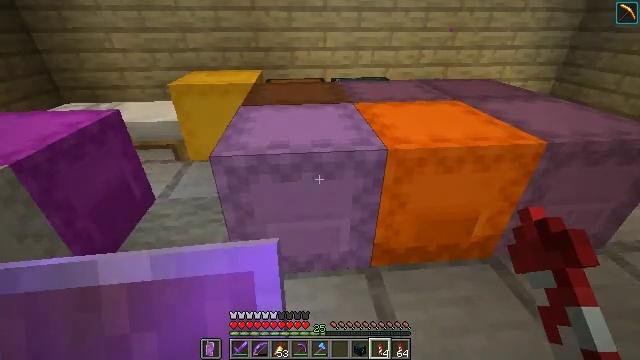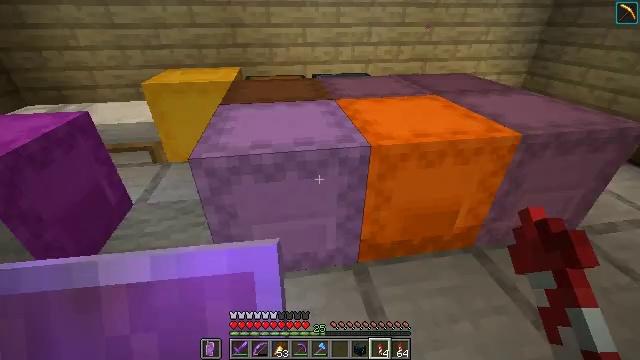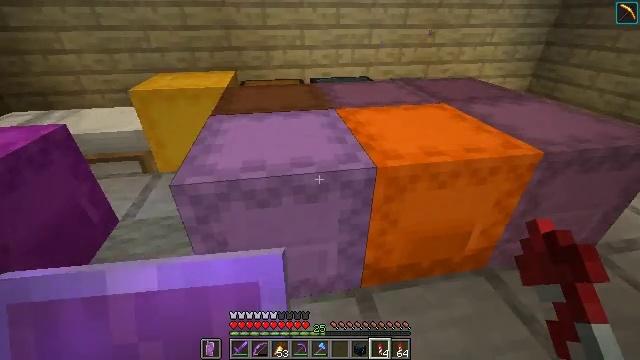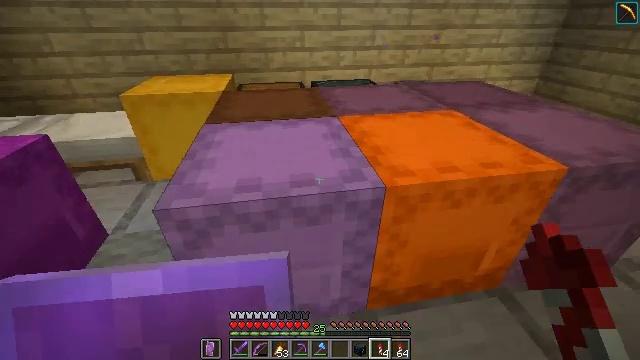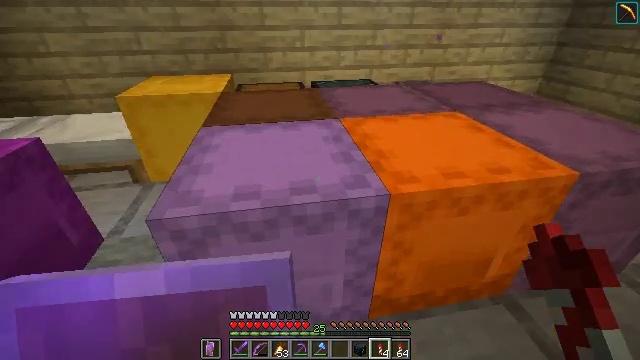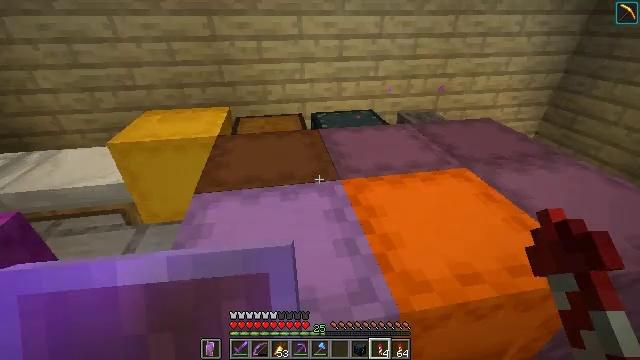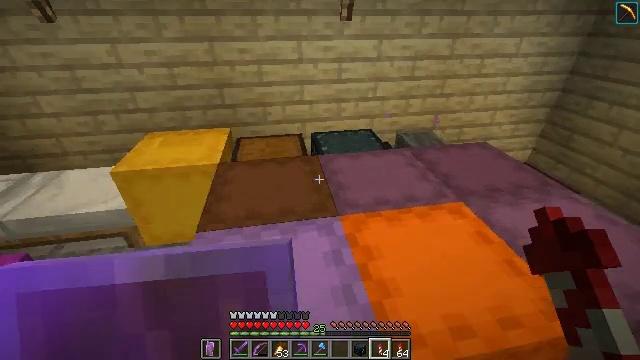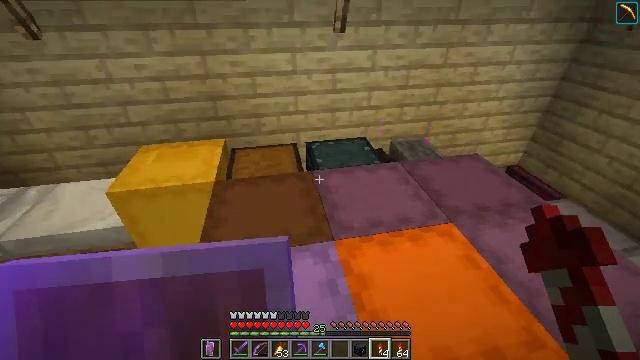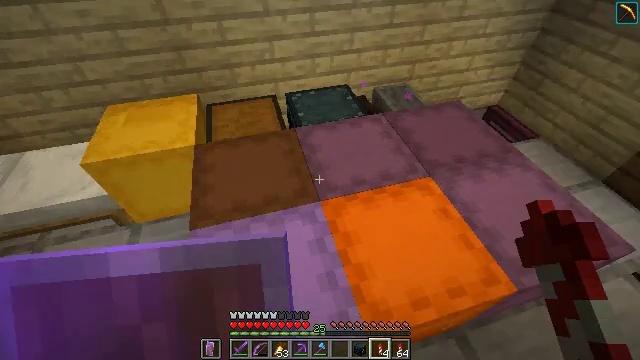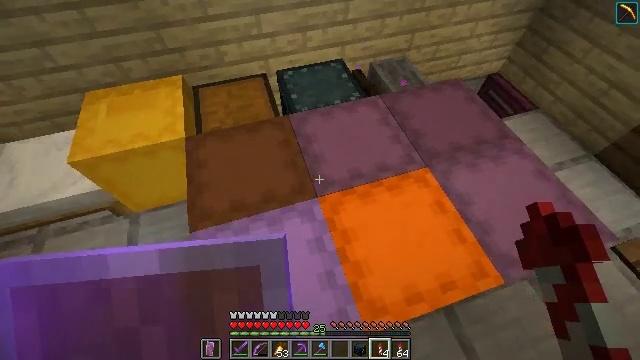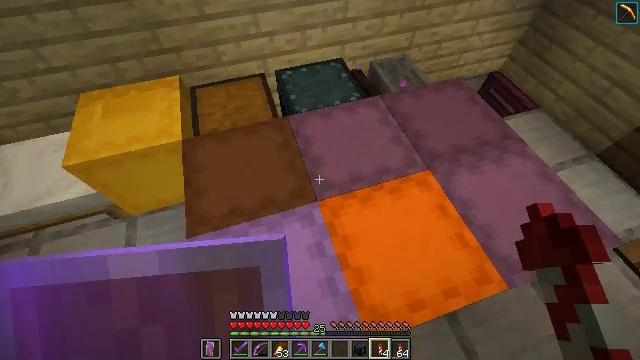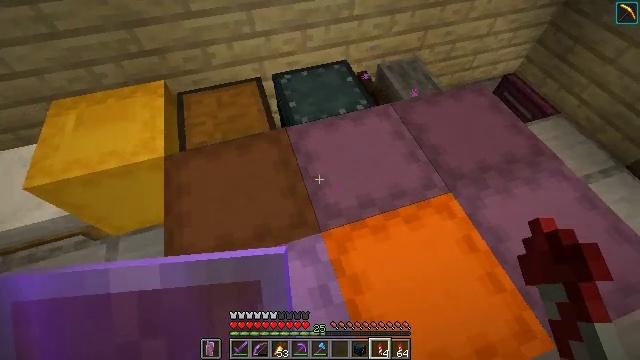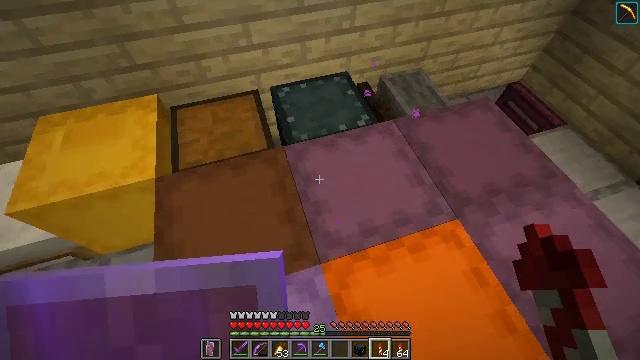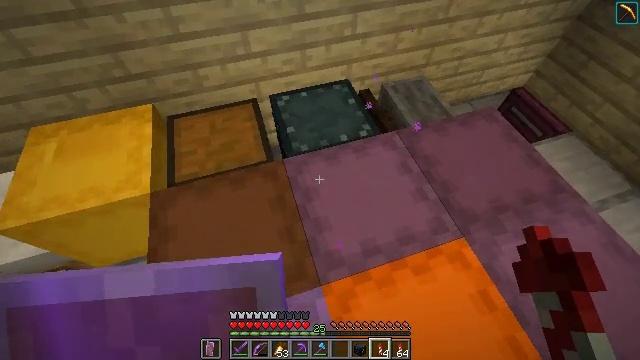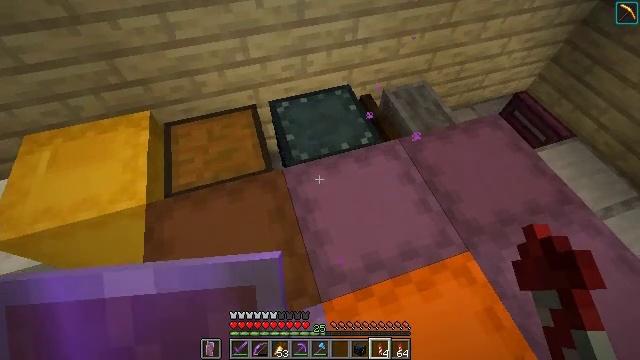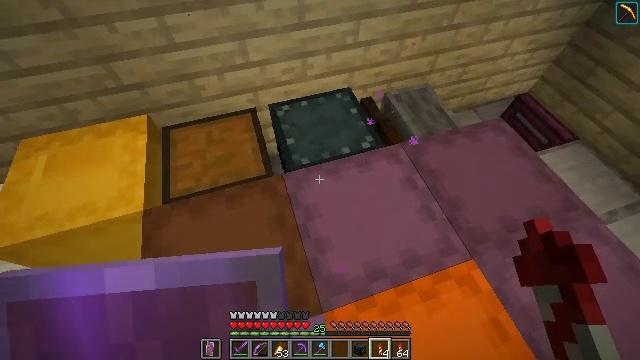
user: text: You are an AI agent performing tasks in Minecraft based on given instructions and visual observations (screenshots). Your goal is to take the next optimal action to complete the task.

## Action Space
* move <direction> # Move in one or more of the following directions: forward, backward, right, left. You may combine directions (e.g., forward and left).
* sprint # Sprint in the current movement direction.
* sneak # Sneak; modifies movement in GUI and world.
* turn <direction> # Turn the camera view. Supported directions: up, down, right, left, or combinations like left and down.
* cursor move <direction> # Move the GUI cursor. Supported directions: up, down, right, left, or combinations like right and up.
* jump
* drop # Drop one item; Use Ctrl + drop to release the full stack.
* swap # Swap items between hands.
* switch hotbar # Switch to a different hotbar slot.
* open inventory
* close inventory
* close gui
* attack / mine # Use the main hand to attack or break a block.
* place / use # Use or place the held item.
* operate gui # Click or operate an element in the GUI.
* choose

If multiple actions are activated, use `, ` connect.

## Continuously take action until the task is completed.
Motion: motion action
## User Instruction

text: Gather items from the brown shulker box by mining it.
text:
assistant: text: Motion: move forward, turn right
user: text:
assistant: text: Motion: move forward
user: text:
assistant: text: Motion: move forward
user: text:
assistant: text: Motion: move forward
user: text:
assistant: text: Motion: move forward, jump
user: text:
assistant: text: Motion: move forward, jump
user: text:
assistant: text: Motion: move forward, turn right and down, jump
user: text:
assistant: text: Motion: move forward, turn right and down, jump
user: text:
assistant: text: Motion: move forward, turn right and down
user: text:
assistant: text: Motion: move forward
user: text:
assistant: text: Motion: move forward
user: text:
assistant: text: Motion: move forward
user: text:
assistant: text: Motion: no_op
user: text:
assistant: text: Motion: no_op
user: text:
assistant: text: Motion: no_op
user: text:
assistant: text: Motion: no_op
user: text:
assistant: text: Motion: no_op
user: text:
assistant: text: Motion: no_op
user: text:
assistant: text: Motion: no_op
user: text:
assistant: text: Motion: turn right and up
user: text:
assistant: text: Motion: turn right and up
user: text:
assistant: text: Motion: no_op
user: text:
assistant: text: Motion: no_op
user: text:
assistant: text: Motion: no_op
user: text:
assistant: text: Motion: use / place
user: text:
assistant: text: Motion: use / place
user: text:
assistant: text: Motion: no_op
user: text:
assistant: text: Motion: no_op
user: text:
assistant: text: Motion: no_op
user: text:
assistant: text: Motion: open gui